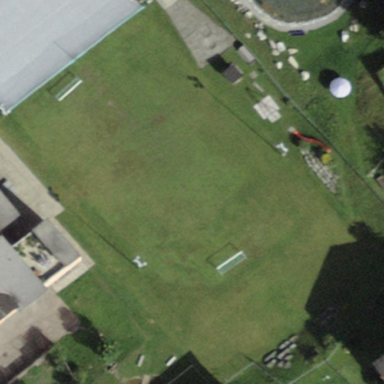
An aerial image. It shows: Soccer pitch for leisureland activities.